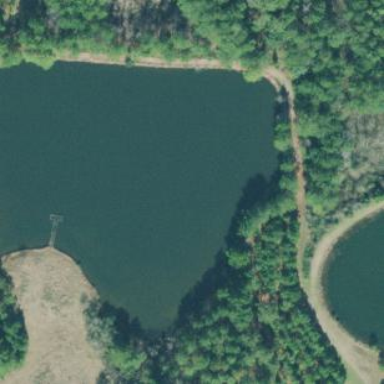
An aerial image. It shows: Reservoir of natural water.